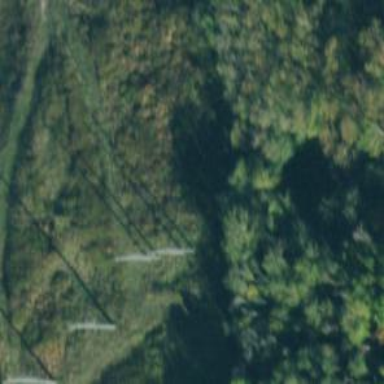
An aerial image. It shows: H-frame power tower design.